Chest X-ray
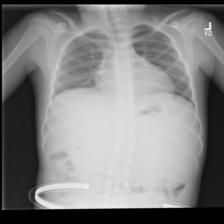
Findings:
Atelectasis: negative
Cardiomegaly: negative
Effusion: negative
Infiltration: negative
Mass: negative
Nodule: negative
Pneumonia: negative
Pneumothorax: negative
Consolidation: negative
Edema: negative
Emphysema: negative
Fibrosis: negative
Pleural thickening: negative
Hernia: negative